九年级 · 解析几何
在边长为 1 的正方形 $A B C D$ 中, 点 $E$ 在边 $A D$ 上（不与点 $A, D$ 重合), 射线 $B E$与射线 $C D$ 交于点 $F$.

（1）若 $D E=\frac{1}{3}$, 求 $D F$ 的长.

（2）求证: $A E \cdot C F=1$.

(3) 以点 $B$ 为圆心, $B C$ 长为半径画弧, 交线段 $B E$ 于点 $G$. 若 $E G=E D$, 求 $E D$ 的长.


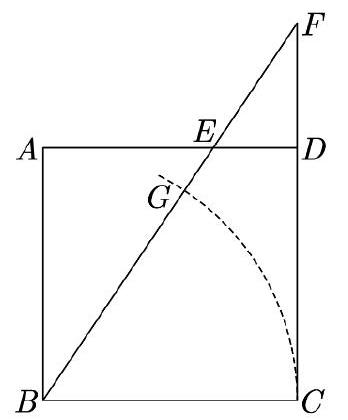
答案:  (1) 解: $\because$ 四边形 $\mathrm{ABCD}$ 是正方形,

$\therefore A B=B C=C D=D A=1, \quad \mathrm{AB} / / \mathrm{CD}$,

$\because E D=\frac{1}{3}$,

$\therefore A E=A D-E D=\frac{2}{3}$.

$\because \mathrm{AB} / / \mathrm{CD}$,

$\therefore \triangle A E B \backsim \triangle D E F$,

$\therefore \frac{A B}{D F}=\frac{A E}{E D}$,

即 $\frac{1}{D F}=\frac{\frac{2}{3}}{\frac{1}{3}}$,

$\therefore D F=\frac{1}{2}$;

(2) 证明: $\because$ 四边形 $\mathrm{ABCD}$ 是正方形,

$\therefore \angle A=\angle C=90^{\circ}, A B \| C D$,

$\therefore \angle A B E=\angle F$,

$\therefore \triangle A B E \backsim \triangle C F B$,

$\therefore \frac{A B}{C F}=\frac{A E}{B C}$,

$\therefore A E \cdot C F=A B \cdot B C=1 \times 1=1$.

（3）解：设 $E G=E D=x$,

则 $A E=A D-A E=1-x, B E=B G+G E=B C+G E=1+x$.

在Rt $\triangle A B E$ 中, $A B^{2}+A E^{2}=B E^{2}$,

即 $1^{2}+(1-x)^{2}=(1+x)^{2}$,

解得 $x=\frac{1}{4}$.

$\therefore E D=\frac{1}{4}$.